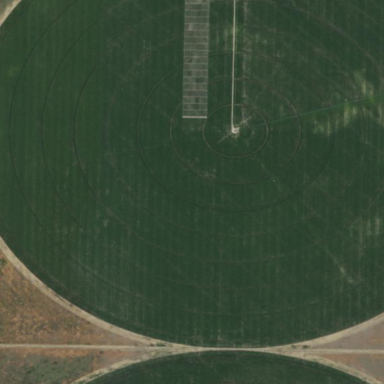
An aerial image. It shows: Farmland with pivot irrigation system.